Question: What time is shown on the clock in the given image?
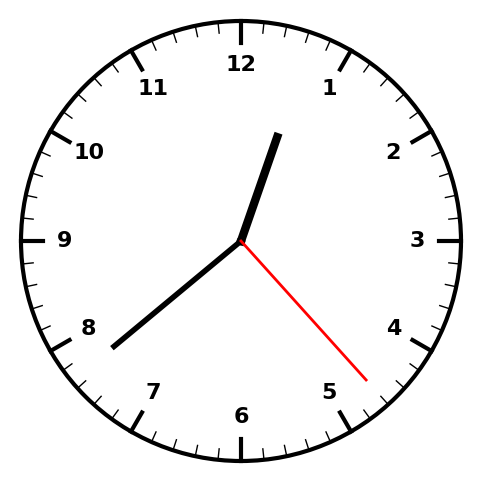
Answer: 12:38:23